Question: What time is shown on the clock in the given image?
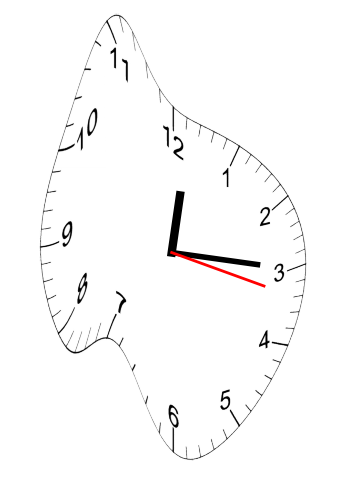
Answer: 12:15:17